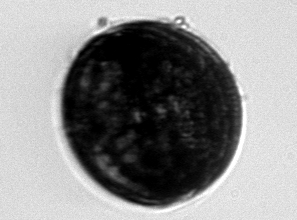
Label: Coscinodiscus